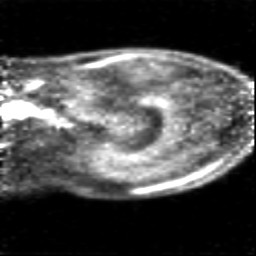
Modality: PET
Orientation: sagittal
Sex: female
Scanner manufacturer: siemens